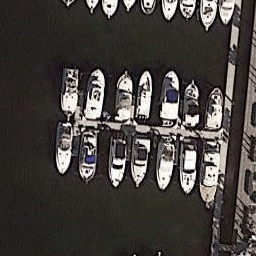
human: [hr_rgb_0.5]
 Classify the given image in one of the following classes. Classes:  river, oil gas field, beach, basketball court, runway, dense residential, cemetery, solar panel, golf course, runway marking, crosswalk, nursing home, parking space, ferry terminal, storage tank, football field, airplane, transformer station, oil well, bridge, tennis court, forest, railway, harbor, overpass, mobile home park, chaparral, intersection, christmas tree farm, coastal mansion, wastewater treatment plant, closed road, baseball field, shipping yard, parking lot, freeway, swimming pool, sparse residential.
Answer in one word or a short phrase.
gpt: harbor